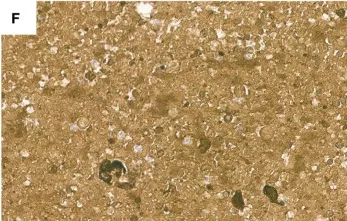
Beta-hCG.
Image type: pathology (immunostaining)